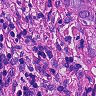
Metastatic tissue present: yes